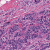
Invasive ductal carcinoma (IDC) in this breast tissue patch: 0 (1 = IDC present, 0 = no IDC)